Field crop: maize
Growth stage: 1
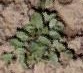
Species: convolvulus